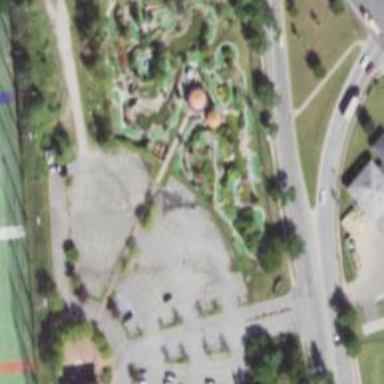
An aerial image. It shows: Miniature golf course.